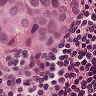
Metastatic tissue present: yes